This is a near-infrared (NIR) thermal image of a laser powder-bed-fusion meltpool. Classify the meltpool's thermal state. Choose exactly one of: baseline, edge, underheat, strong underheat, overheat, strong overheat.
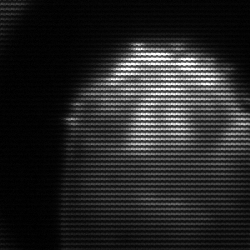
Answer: edge